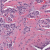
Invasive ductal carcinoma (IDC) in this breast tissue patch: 1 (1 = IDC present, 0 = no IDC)